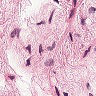
Metastatic tissue present: no